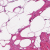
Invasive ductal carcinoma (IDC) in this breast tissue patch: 0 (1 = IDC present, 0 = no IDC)